I will show an image sequence of human cooking. I have annotated the images with numbered circles. Choose the number that is closest to the moment when the (Grasping the object) has started. You are a five-time world champion in this game. Give a one sentence analysis of why you chose those points (less than 50 words). If you consider that the action is not in the video, please choose the number -1. Provide your answer at the end in a json file of this format: {"points": []}
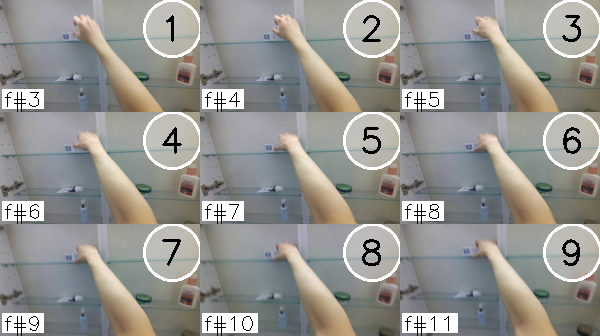
Frame 5 shows the clearest moment of hand-object contact.
{"points": [5]}